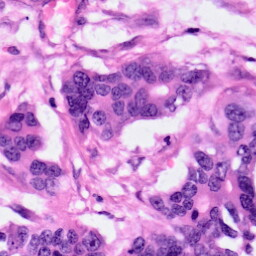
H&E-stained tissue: Pancreatic